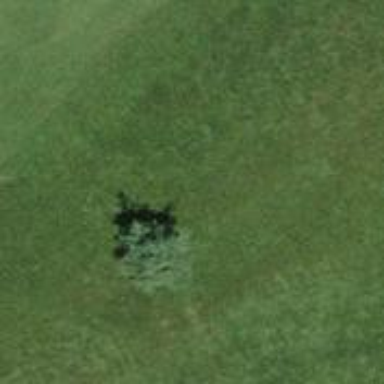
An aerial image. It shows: Shrub in its natural environment.